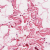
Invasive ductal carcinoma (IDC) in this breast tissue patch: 0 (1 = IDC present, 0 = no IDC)